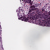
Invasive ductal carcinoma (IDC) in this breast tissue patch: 1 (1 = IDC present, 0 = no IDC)